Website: ulta-beauty
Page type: delivery-shipping
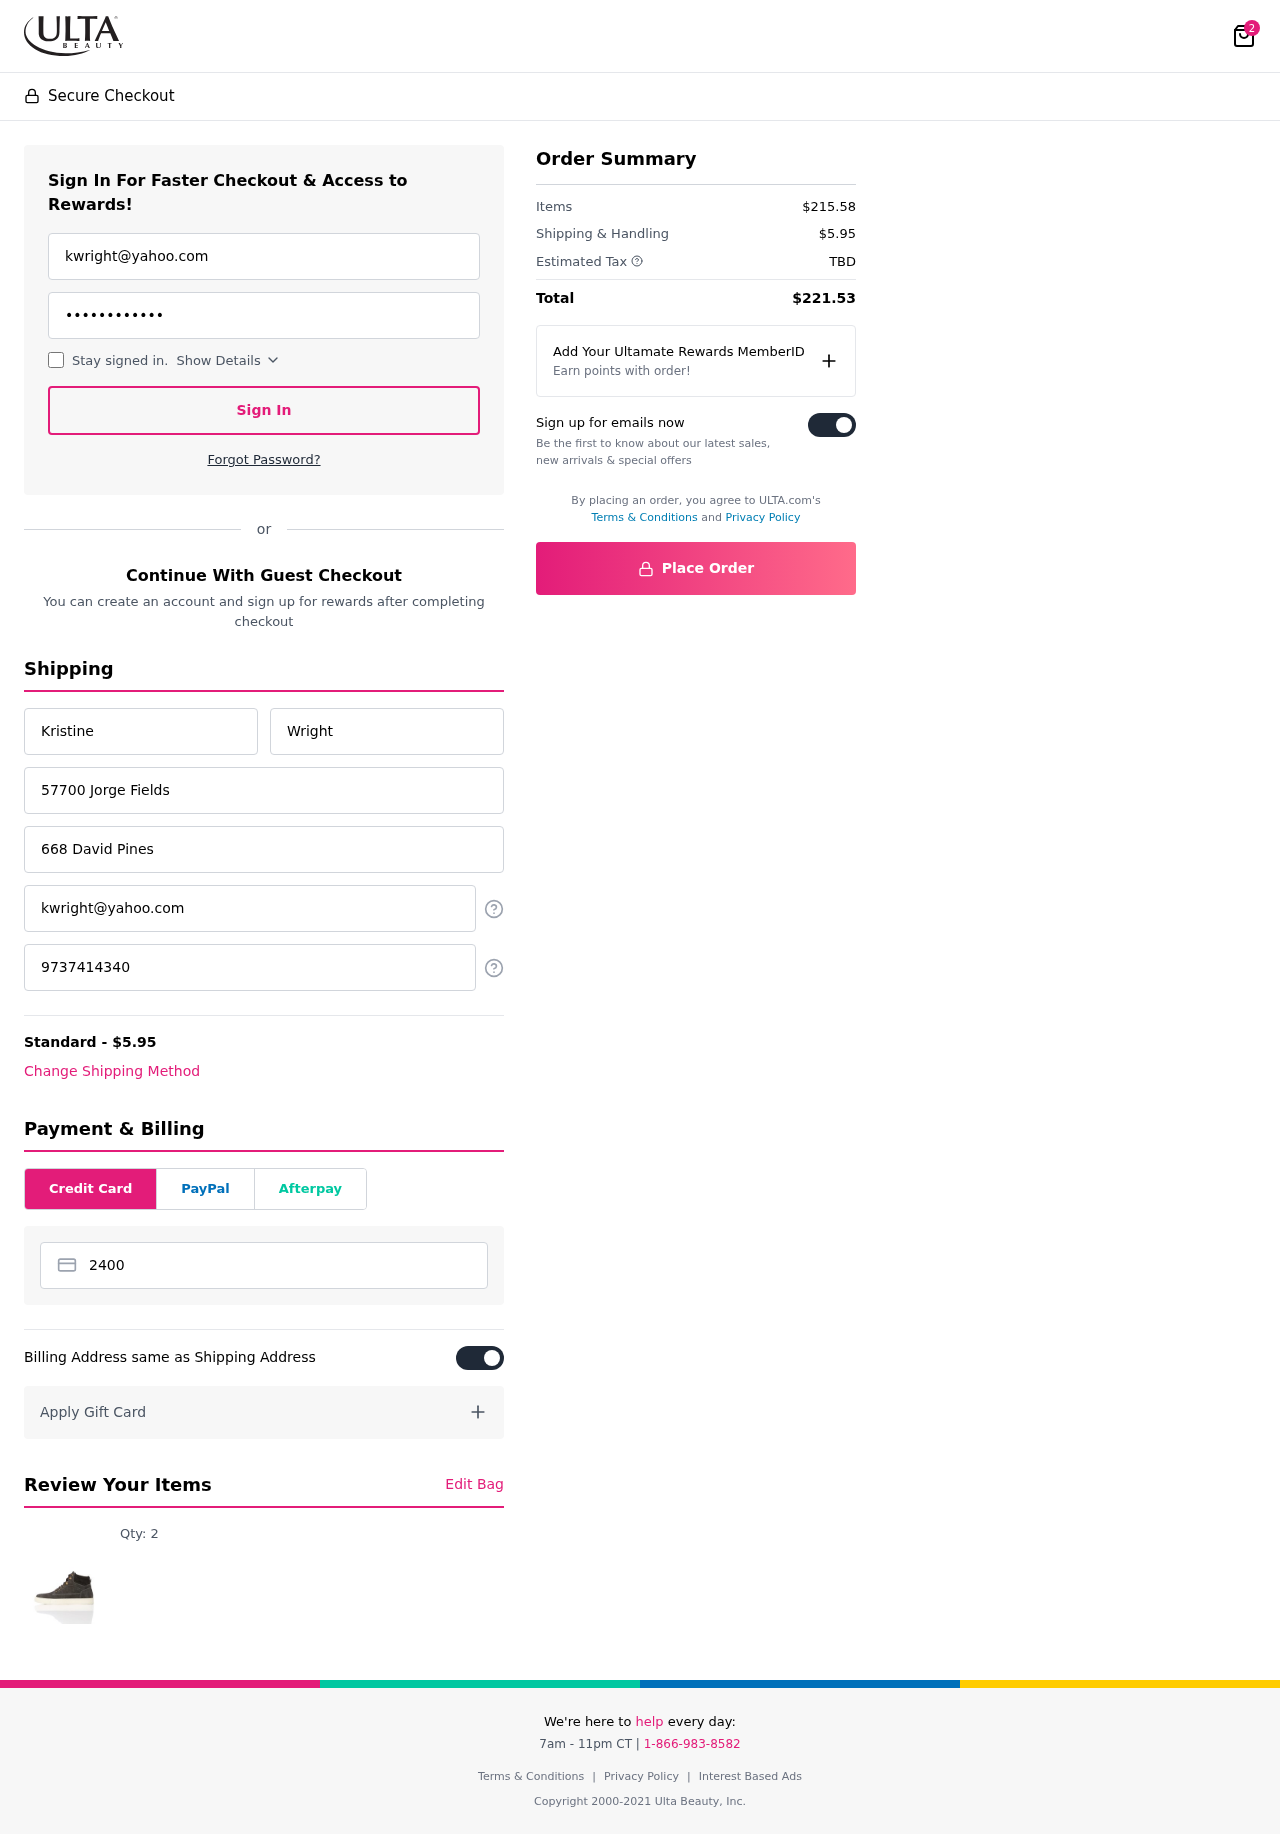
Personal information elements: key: PII_CARD_NUMBER
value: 2400 6269 1211 8357
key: PII_EMAIL
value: kwright@yahoo.com
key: PII_EMAIL2
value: kwright@yahoo.com
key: PII_FIRSTNAME
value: Kristine
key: PII_LASTNAME
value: Wright
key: PII_PHONE
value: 9737414340
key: PII_STREET
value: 57700 Jorge Fields
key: PII_STREET2
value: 668 David Pines
Product elements: key: PRODUCT1_QUANTITY
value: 2
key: PRODUCT1
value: Qty: 2
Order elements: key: ORDER_NUM_ITEMS
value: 2
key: ORDER_SHIPPING_COST
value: $5.95
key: ORDER_SUBTOTAL
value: $215.58
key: ORDER_TAX
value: TBD
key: ORDER_TOTAL
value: $221.53